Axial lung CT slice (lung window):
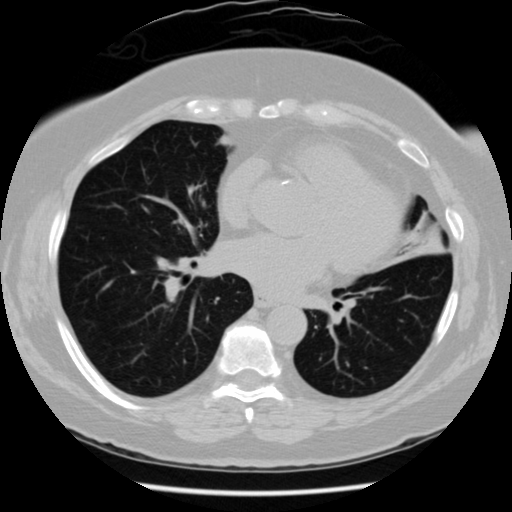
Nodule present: no